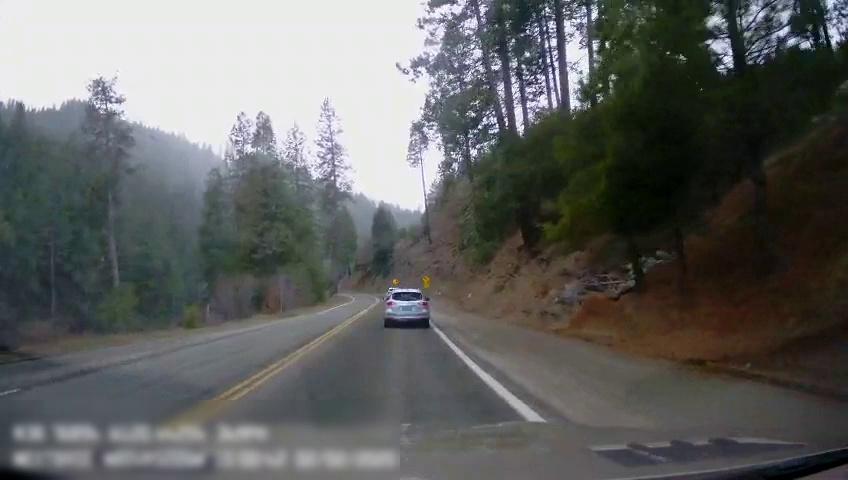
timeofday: Day
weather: Cloudy
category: Drivable Space
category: Vehicles | SUV
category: Vehicles | SUV
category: Lanes | Alternate Lane
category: Lanes | Current Lane
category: Lanes | Opposite Lane
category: Lanes | Opposite Lane